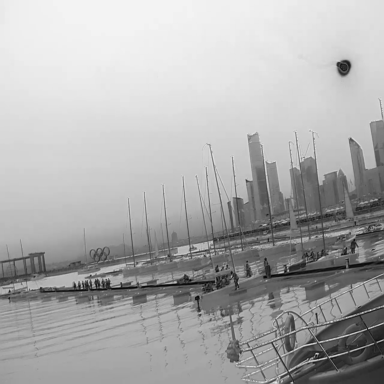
There are 12 sailboats in the infrared image.